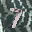
Label: 7